Question: I am trying to figure out how to group a seaborn barplot by one of the groups, but maintain the aggreagated categories. For example,
I have a barplot like this:
'''
plt.figure(figsize = (12, 7))
sns.barplot(x = 'x', y = 'y', hue = 'df_tag', data = col_df)
'''

Alos, I'd like to sort the x-axis by the orange category from smallest to largest, but retain the structure of the categories. (So if 2 on the x-axis has a green, blue and orange bar I want the groups to stay the same, but be ordered by the orange bar from smallest to largest).
Any help is greatly appreciated!
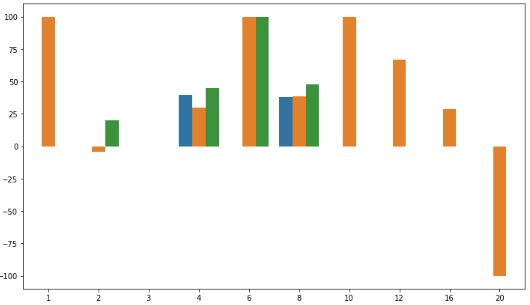
Answer: To order the columns:
- - - -
'''
import numpy as np
import matplotlib.pyplot as plt
import pandas as pd
import seaborn as sns
df = pd.DataFrame({'x': [1, 2, 2, 3, 3, 3, 4, 4, 5],
'y': [4, 3, 1, 2, 7, 2, 2, 4, -3],
't': [2, 2, 3, 1, 2, 3, 2, 3, 2]})
fig, axs = plt.subplots(ncols=2, figsize=(12, 7))
sns.barplot(x='x', y='y', hue='t', data=df, ax=axs[0])
sns.barplot(x='x', y='y', hue='t', data=df, order=df.iloc[df[df['t'] == 2]['y'].sort_values().index]['x'], ax=axs[1])
'''
<URL>